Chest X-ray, PA view. Patient: 51 years old, sex F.
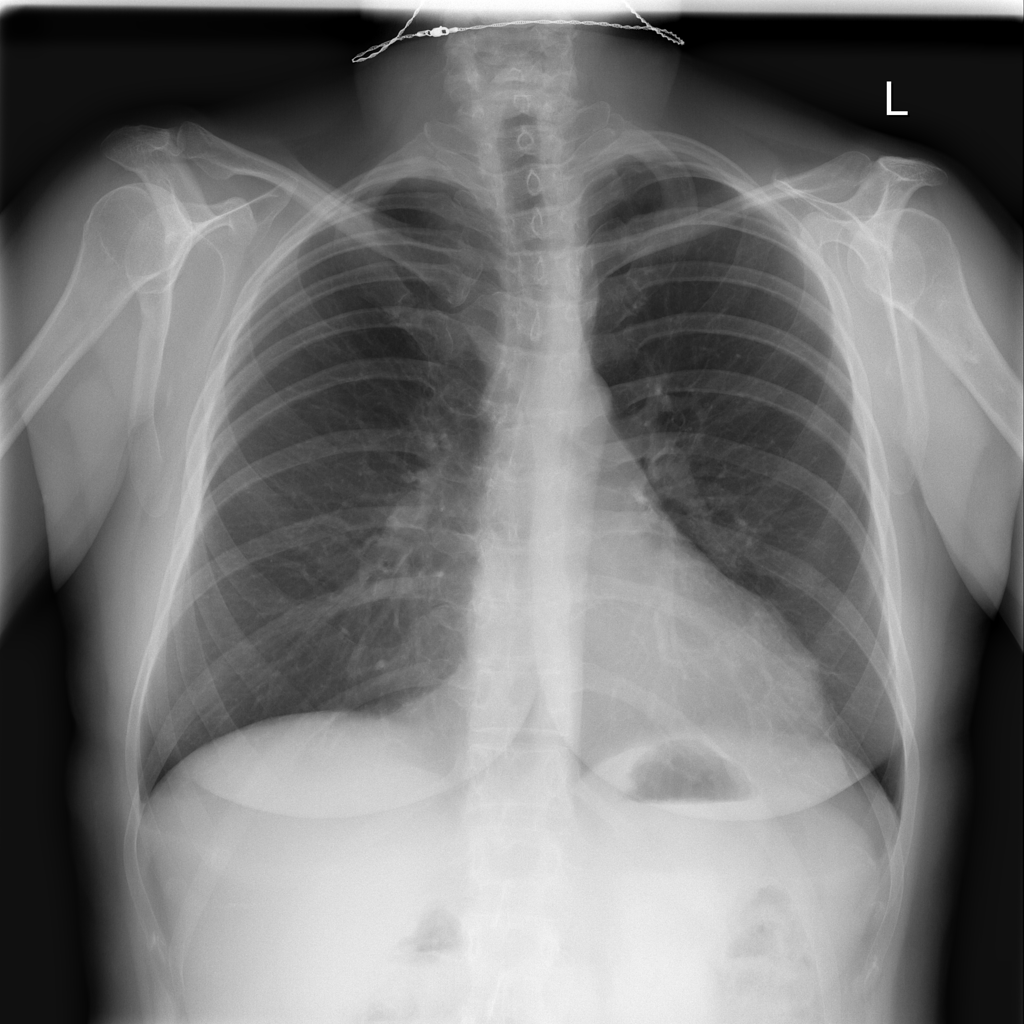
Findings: No Finding